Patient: sex M, age 61
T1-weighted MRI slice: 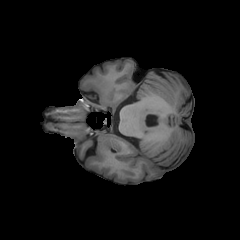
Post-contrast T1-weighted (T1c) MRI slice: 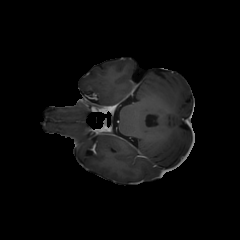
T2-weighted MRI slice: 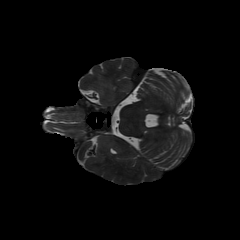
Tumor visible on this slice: no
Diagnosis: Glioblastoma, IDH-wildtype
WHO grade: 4